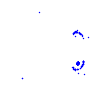
Particle: kaon